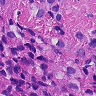
Metastatic tissue present: yes